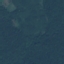
Label: Forest